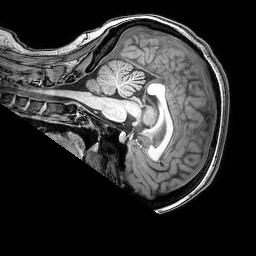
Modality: T1w
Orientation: sagittal
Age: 19
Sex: female